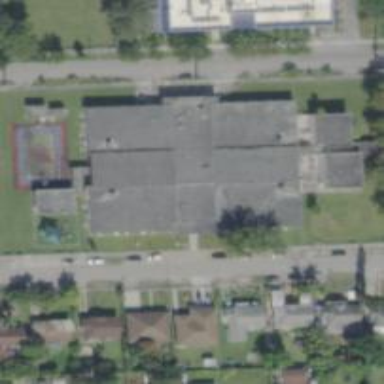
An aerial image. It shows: School.